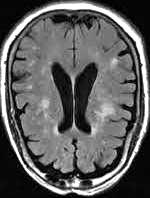
Label: notumor